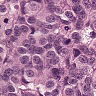
Metastatic tissue present: yes